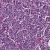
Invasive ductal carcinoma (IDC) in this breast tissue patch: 1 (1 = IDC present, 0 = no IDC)